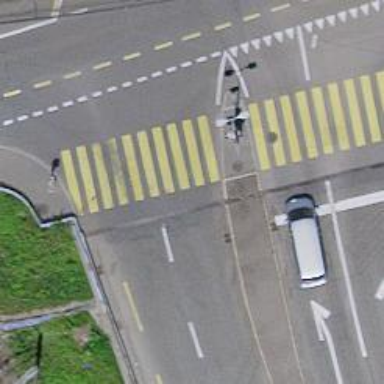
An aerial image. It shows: Secondary road with separate asphalt sidewalk.